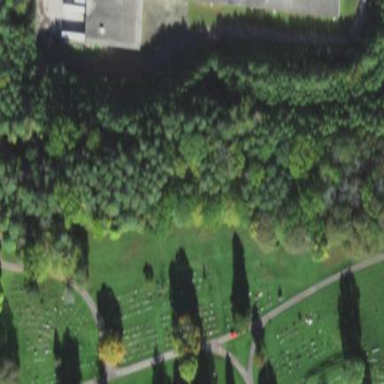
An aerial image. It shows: Sector in the cemetery.